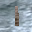
Label: 1